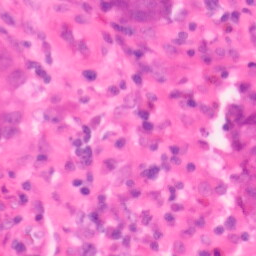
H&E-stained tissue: Colon